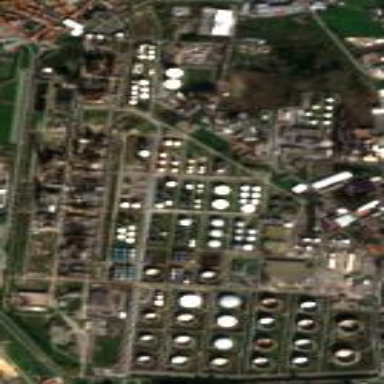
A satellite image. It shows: Industrial area with refinery.